高二 · 解析几何
在 $\triangle A B C$ 中, $A B=3, A C=2, \angle B A C=60^{\circ}$, 点 $P$ 是 $\triangle A B C$ 内一点

(含边界), 若 $\overrightarrow{A P}=\frac{2}{3} \overrightarrow{A B}+\lambda \overrightarrow{A C}$, 则 $|\overrightarrow{A P}|$ 的最大值为（）
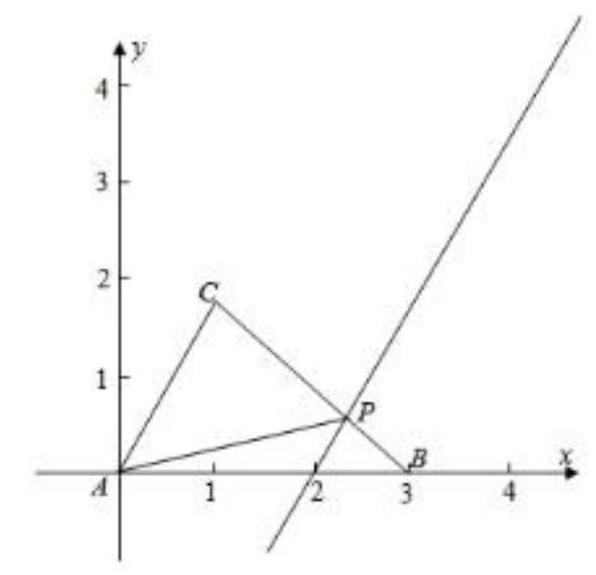
A. $\frac{2 \sqrt{7}}{3}$
B. $\frac{8}{3}$
C. $\frac{2 \sqrt{19}}{3}$
D. $\frac{2 \sqrt{13}}{3}$
答案: D
解析: 以 $A$ 为原点, 以 $A B$ 所在的直线为 $x$ 轴, 建立如图所示的坐标系,

$\because A B=3, A C=2, \angle B A C=60^{\circ}, \therefore A(0,0), B(3,0), C(1, \sqrt{3})$,

设点 $P$ 为 $(x, y), 0 \leq x \leq 2,0 \leq y \leq \sqrt{3}$,

$\because \overrightarrow{A P}=\frac{2}{3} \overrightarrow{A B}+\lambda \overrightarrow{A C}, \therefore(x, y)=\frac{2}{3}(3,0)+\lambda(1, \sqrt{3})=(2+\lambda, \sqrt{3} \lambda)$,

$\therefore\left\{\begin{array}{l}x=2+\lambda \\ y=\sqrt{3} \lambda\end{array}, \therefore y=\sqrt{3}(x-2),(1)\right.$

直线 $B C$ 的方程为 $y=-\frac{\sqrt{3}}{2}(x-3),(2$,

联立(1)(2), 解得 $\left\{\begin{array}{l}x=\frac{7}{3} \\ y=\frac{\sqrt{3}}{3}\end{array}\right.$,

此时 $|\overrightarrow{A P}|$ 最大, $\therefore|A P|=\sqrt{\frac{49}{9}+\frac{1}{3}}=\frac{2 \sqrt{13}}{3}$, 故选 D.